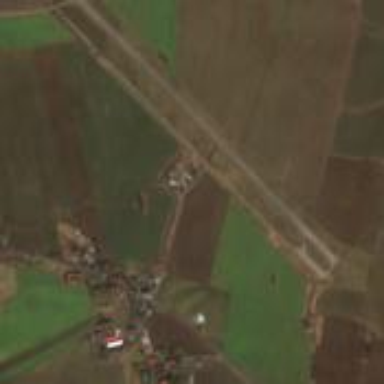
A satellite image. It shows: Asphalt runway at the airport area.